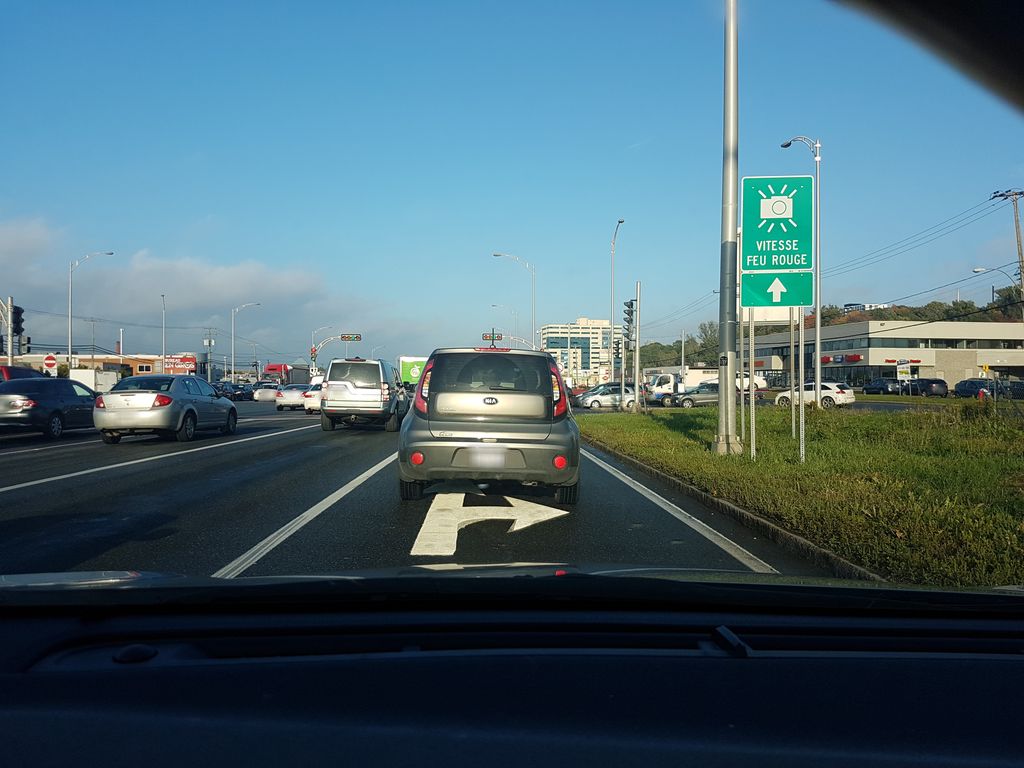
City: quebec_city